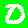
Digit: 0